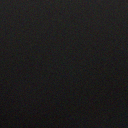
Screen state: off